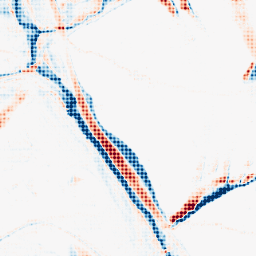
Category: morphological
Decomposition family: morphological_rect
Decomposition parameters: operation: average
width: 20
height: 5
Upsampling method: sinc_blackman
Upsampling parameters: scale: 8
kernel_size: 8
Upsampling scale: 8